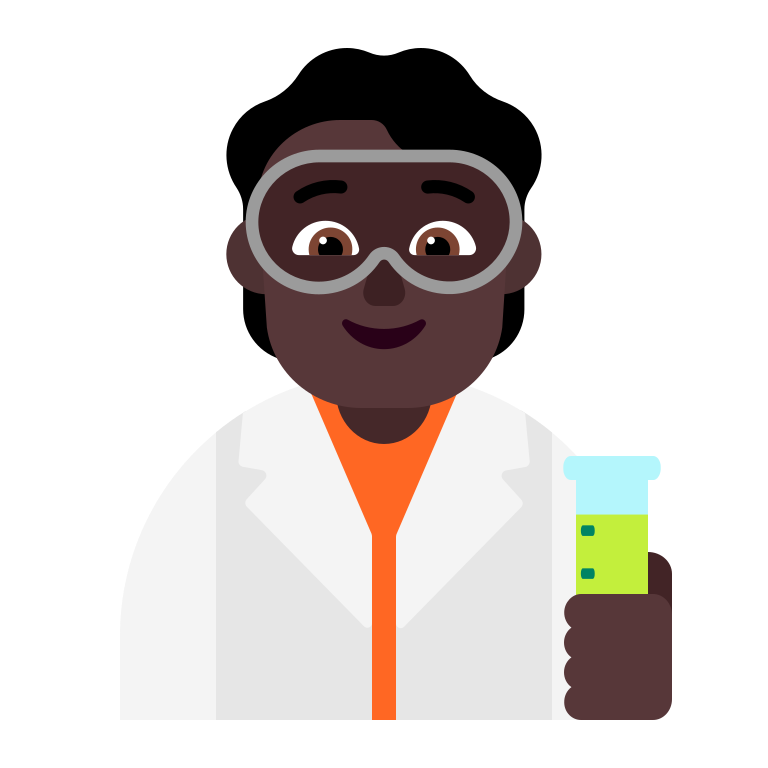
scientist flat dark